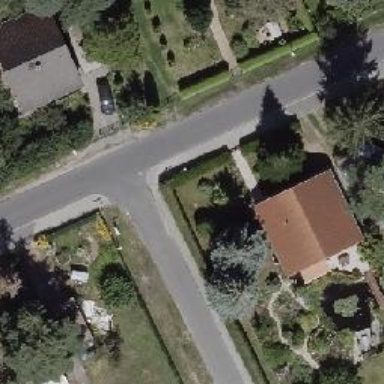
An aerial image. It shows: Smooth asphalt road in residential area.